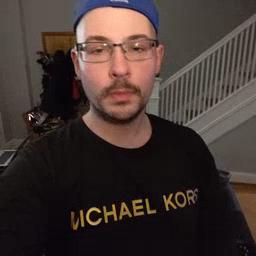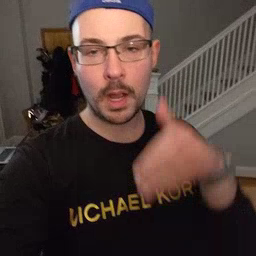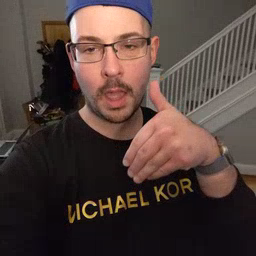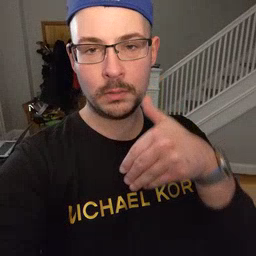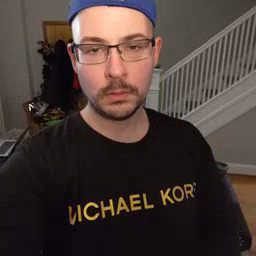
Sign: night